Question: The first query gives me required fields to table ('klass', 'Liikmenimi', 'synniaeg', 'Tiim' etc. )
'''
query("
SELECT klass, nimi, synd, teamnimi, start, TIME('finish') AS finish FROM bc2014 T1
INNER JOIN bc2014aeg T2 on T1.bc2014_id = T2.bc2014_id
WHERE klass = 'DS1 (1 koera toukerattavedu al.14 a.)' ");
'''
in phpMyAdmin with:
'''
select timediff(time(finish), time(start)) AS aeg FROM bc2014aeg
'''
gives me the required results for "time" in table
How can I merge these two - in my case?

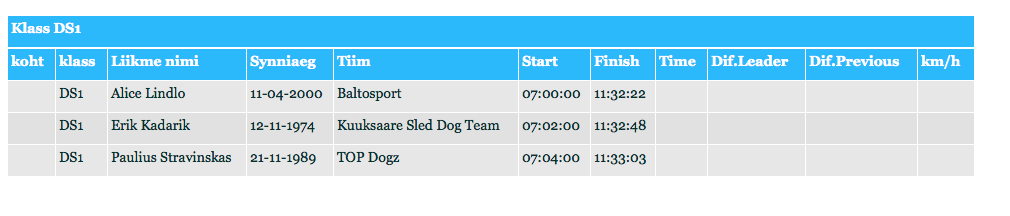
Answer: you should just be able to add the fields into the select part of the statement
'''
query("
SELECT
klass, nimi, synd, teamnimi, start,
TIME('finish') AS finish,
timediff(time(finish), time(start)) AS aeg
FROM bc2014 T1
INNER JOIN bc2014aeg T2 on T1.bc2014_id = T2.bc2014_id
WHERE klass = 'DS1 (1 koera toukerattavedu al.14 a.)'
");
'''